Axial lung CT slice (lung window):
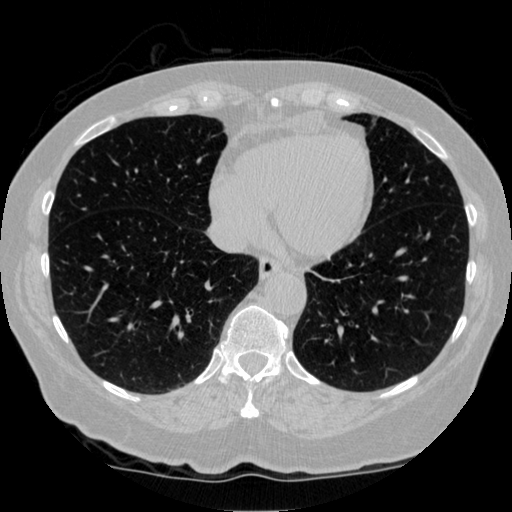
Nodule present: no